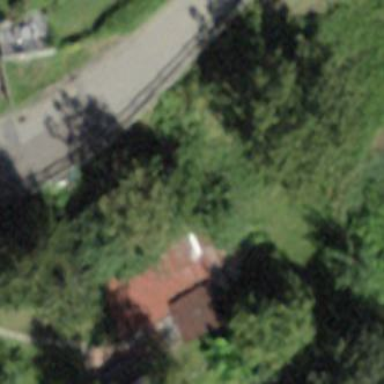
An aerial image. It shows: Hut.